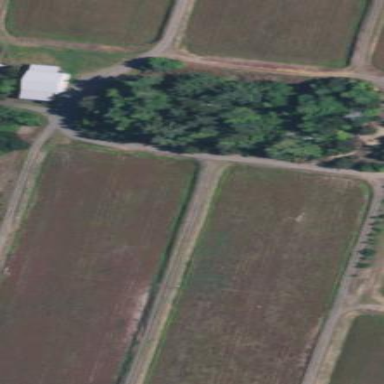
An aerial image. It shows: Farmland where cranberries are grown.